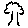
Label: tree